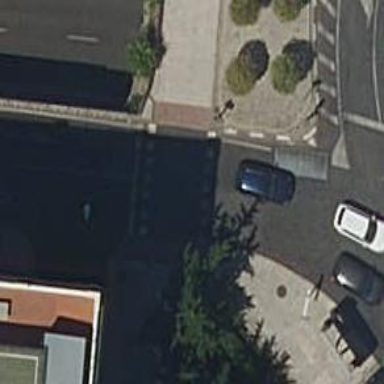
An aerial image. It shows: Road with traffic signals at the crossing.